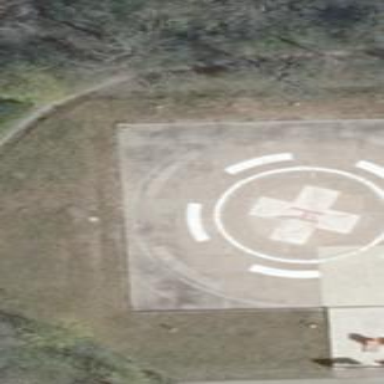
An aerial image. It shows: Image of helipad at airport.